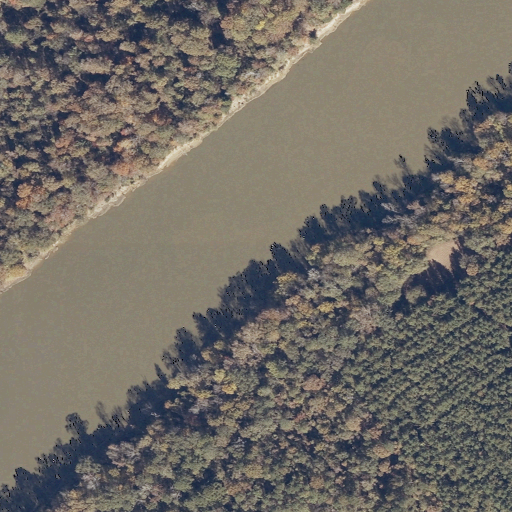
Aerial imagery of bar in Alabama named Belfast Bar containing woody wetlands, open water, mixed forest, grassland, herbaceous wetlands, and evergreen forest